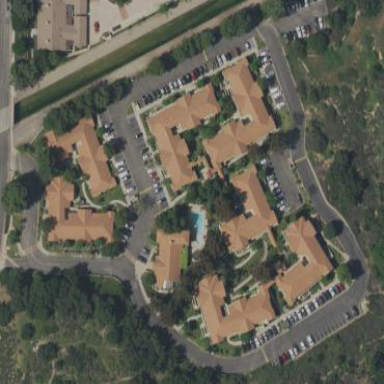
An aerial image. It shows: Residential area with apartments.